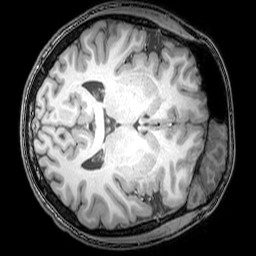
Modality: T1w
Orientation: axial
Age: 21
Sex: male
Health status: healthy
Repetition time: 0.081 s
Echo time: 0.037 s